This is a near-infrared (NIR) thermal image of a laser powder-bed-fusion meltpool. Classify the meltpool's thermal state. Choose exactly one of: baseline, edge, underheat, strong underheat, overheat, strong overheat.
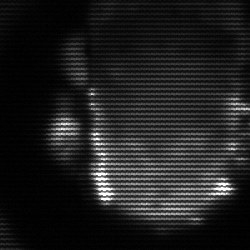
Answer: baseline